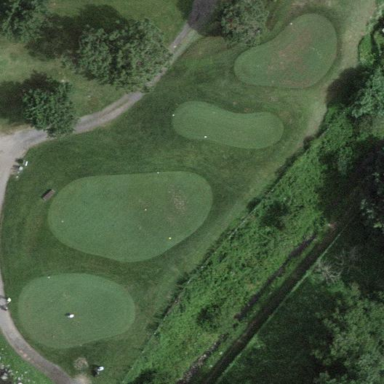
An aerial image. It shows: Area with grass used as rough in golf course.